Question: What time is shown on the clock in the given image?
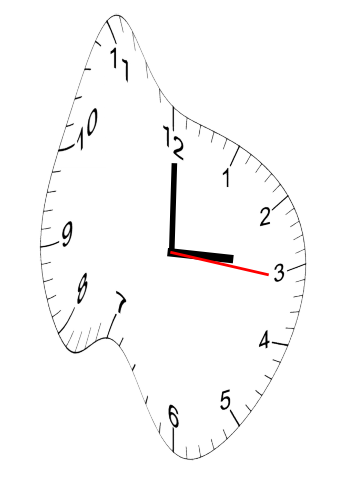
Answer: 03:00:16